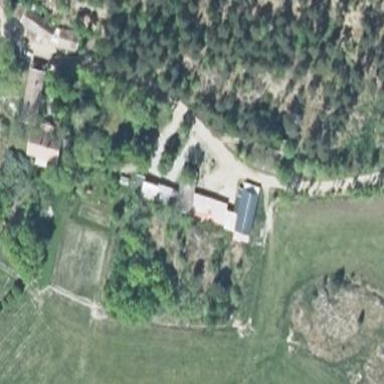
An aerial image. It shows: Farmyard area.